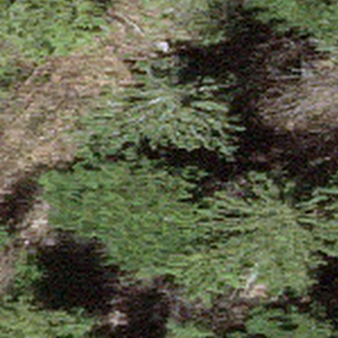
Label: other